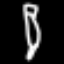
Label: pencil